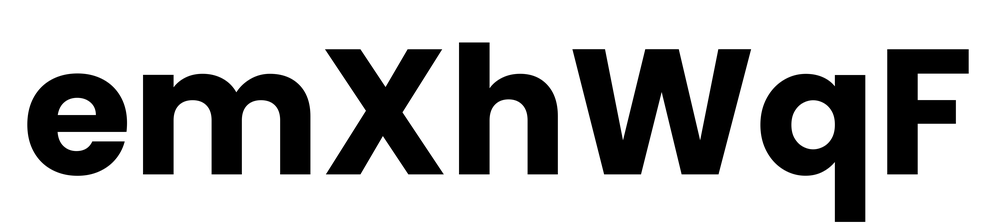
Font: Poppins-Bold